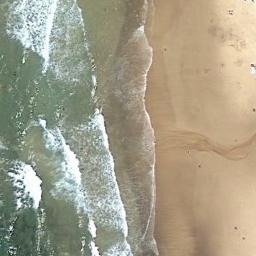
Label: beach